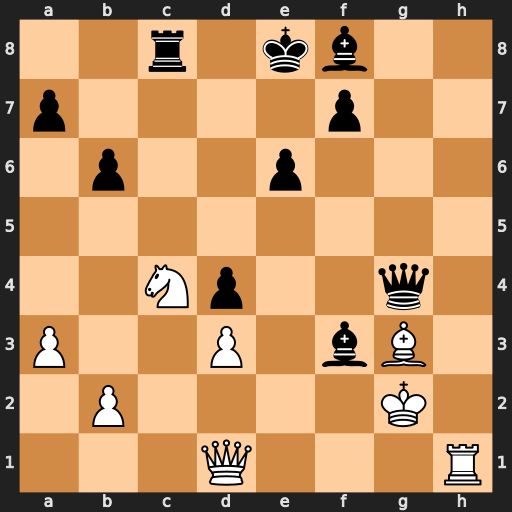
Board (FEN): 2r1kb2/p4p2/1p2p3/8/2Np2q1/P2P1bB1/1P4K1/3Q3R
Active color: w
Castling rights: -
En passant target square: -
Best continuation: Qxf3 Qxf3+ Kxf3